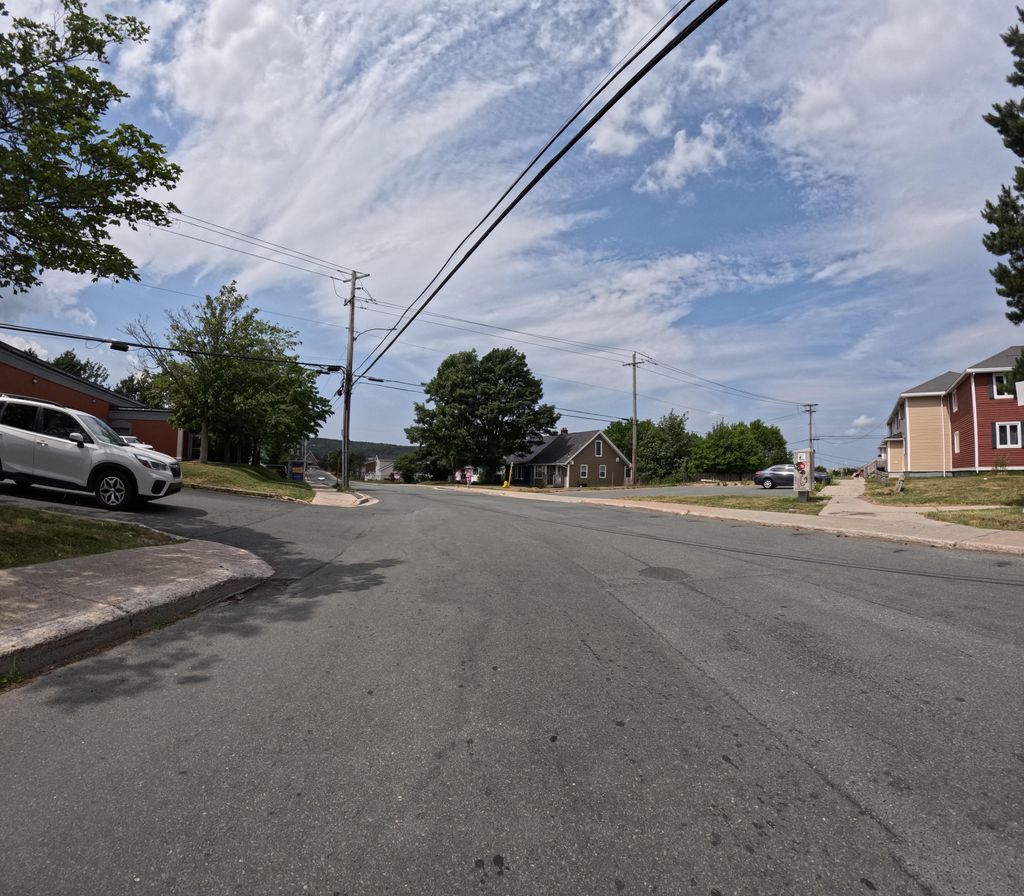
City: st_johns